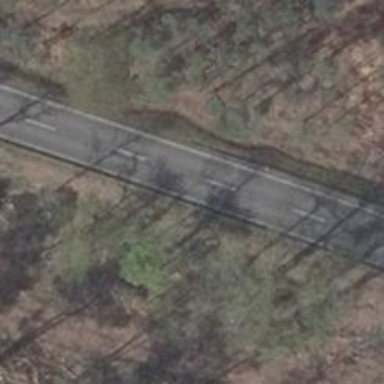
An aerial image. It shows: Secondary road with asphalt surface.